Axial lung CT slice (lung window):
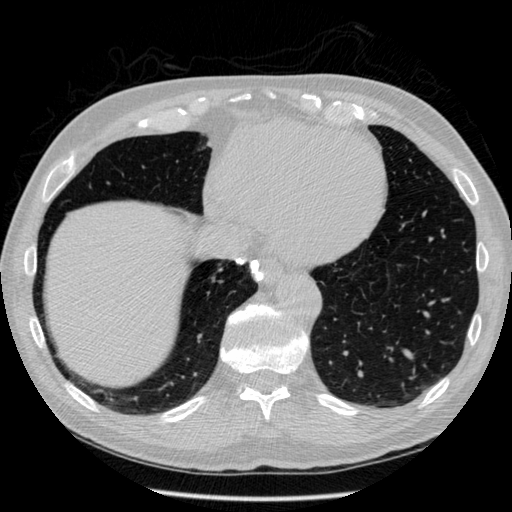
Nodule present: no